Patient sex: M
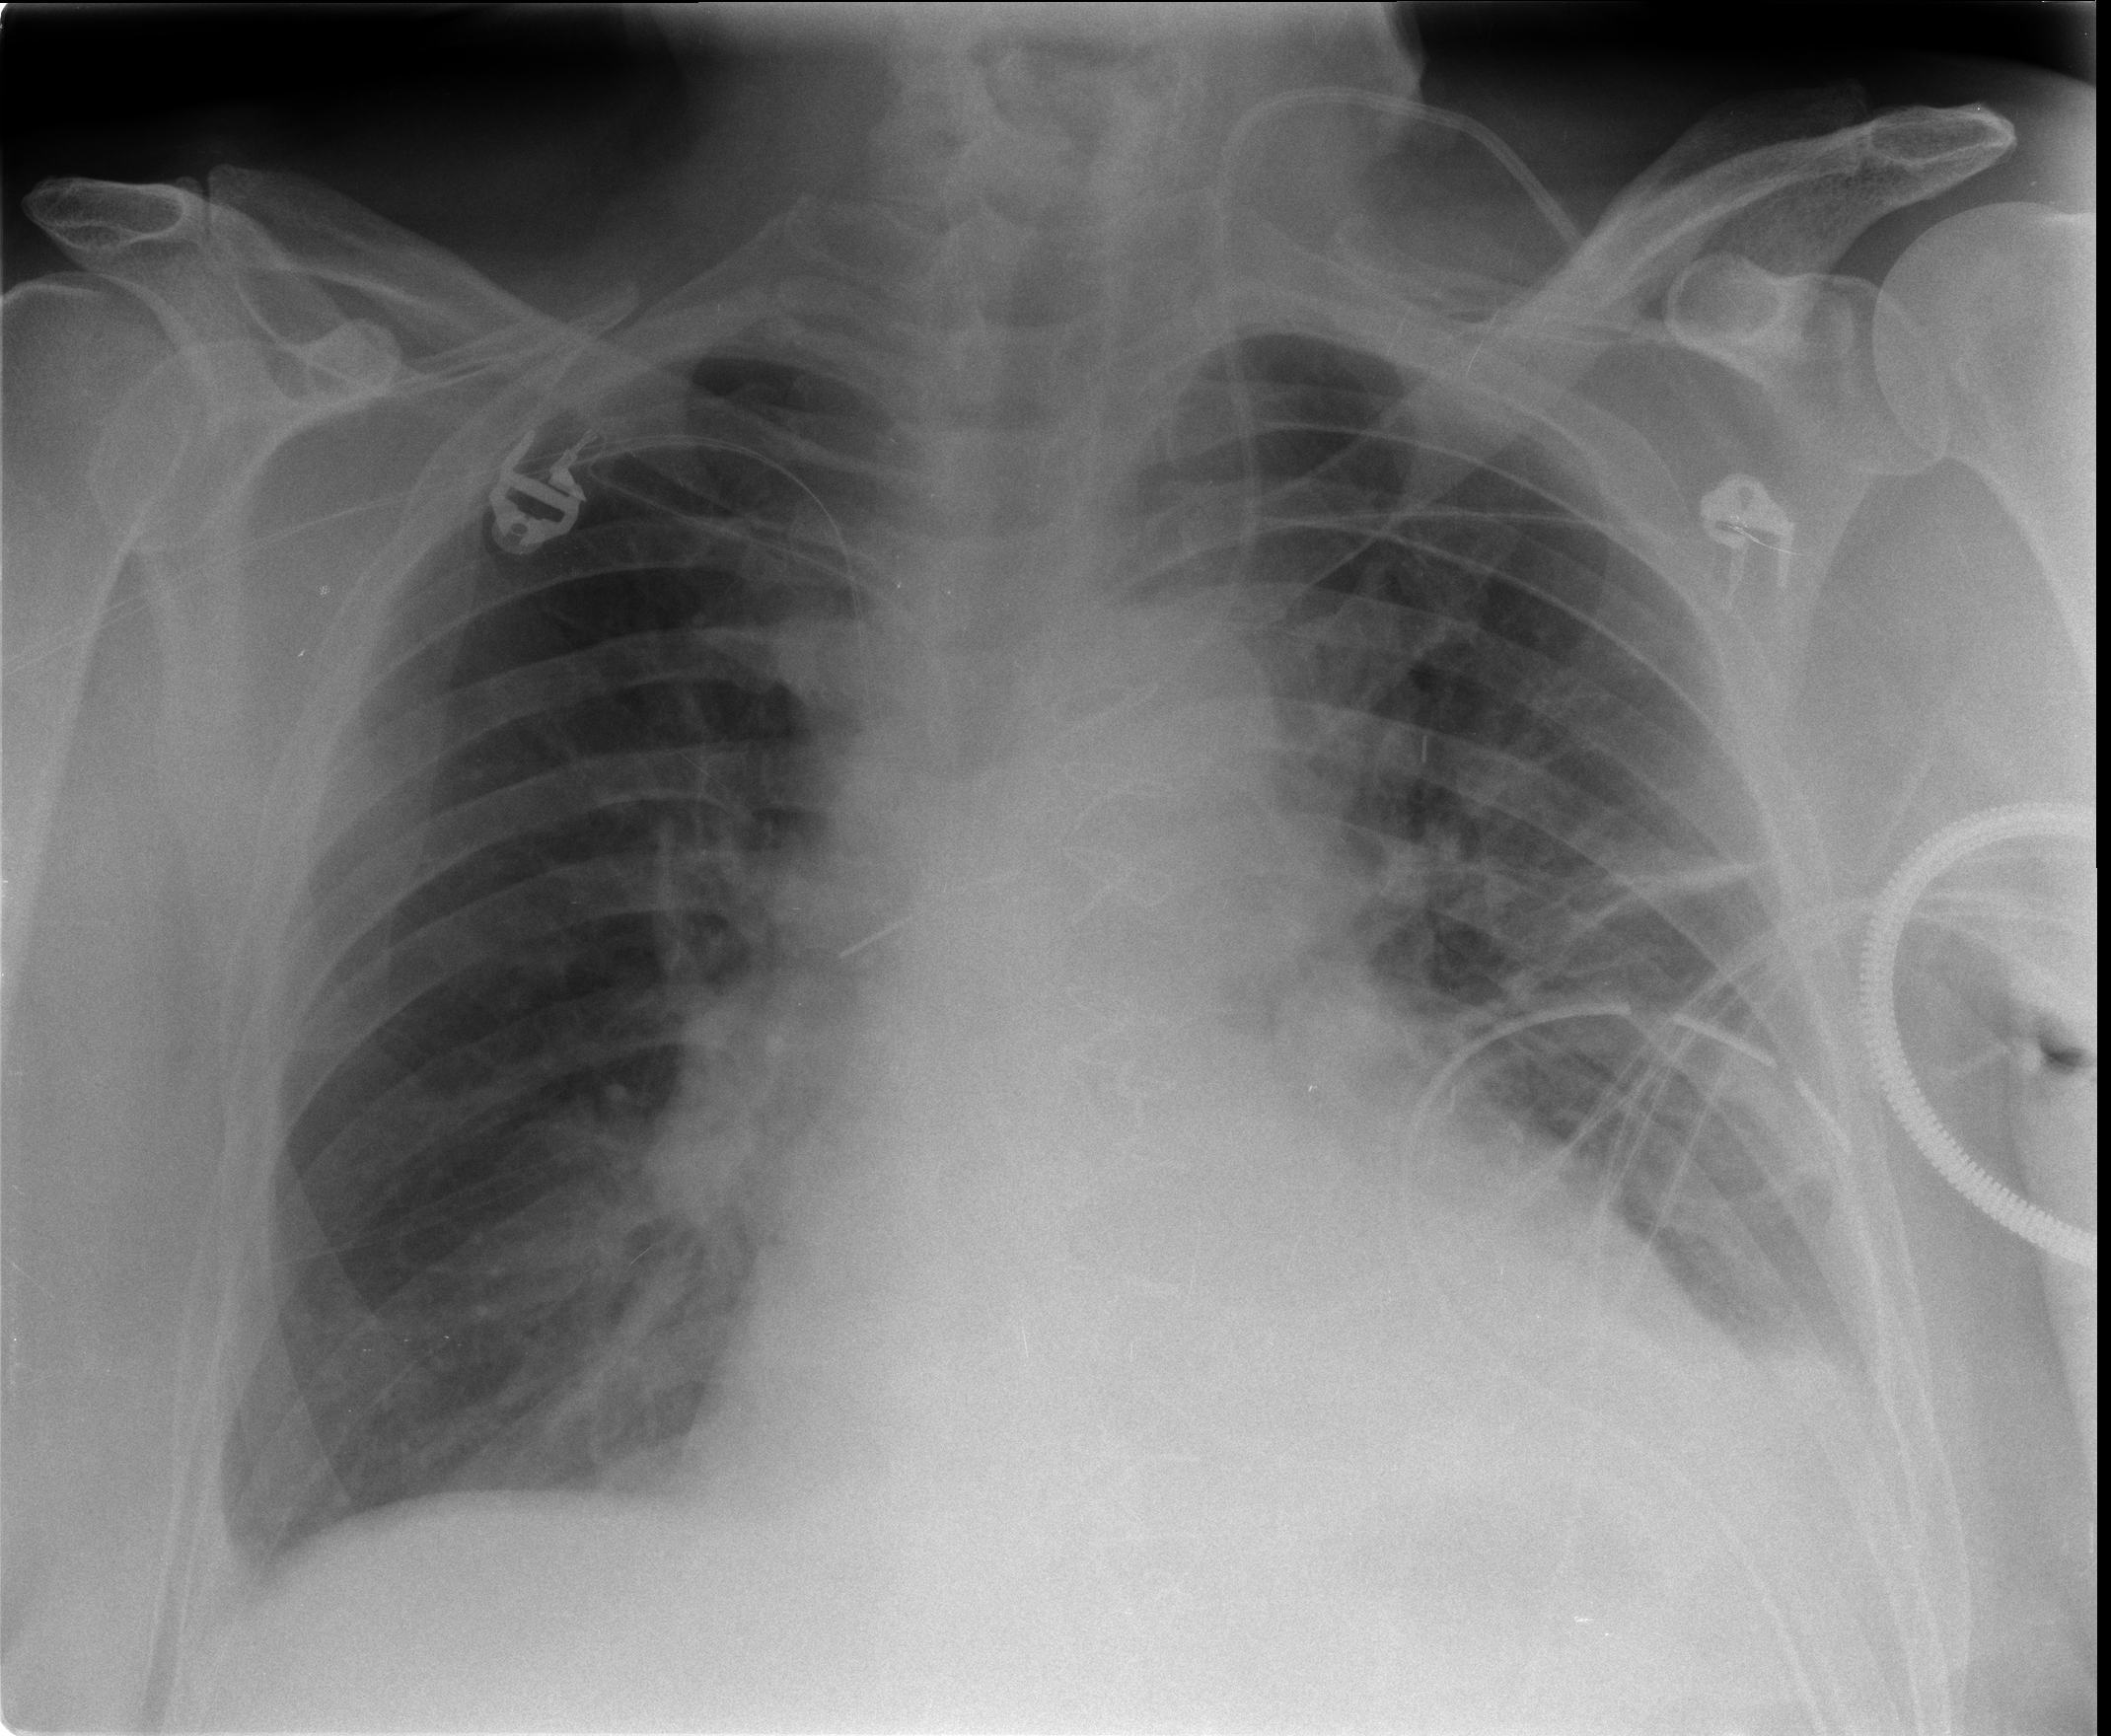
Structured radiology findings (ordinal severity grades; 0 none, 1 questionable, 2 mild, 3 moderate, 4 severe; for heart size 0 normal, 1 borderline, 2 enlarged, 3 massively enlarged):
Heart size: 1
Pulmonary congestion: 2
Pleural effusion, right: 0
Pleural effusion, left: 2
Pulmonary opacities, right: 0
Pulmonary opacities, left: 0
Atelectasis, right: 2
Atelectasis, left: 2